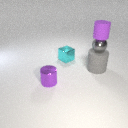
large gray rubber cylinder to the right of small cyan metal cube